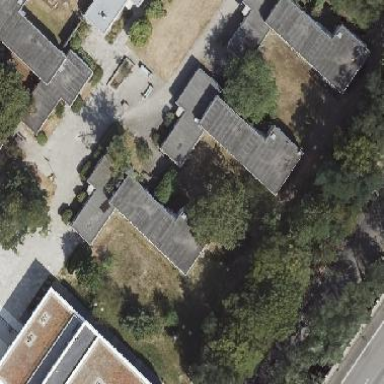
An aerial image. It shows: Dormitory building.